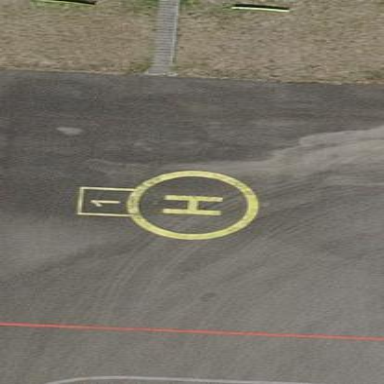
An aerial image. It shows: Image of helipad at airport.